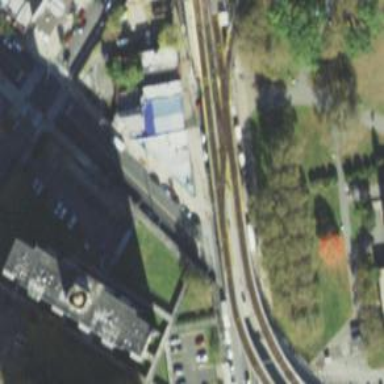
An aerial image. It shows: Railway crossing.